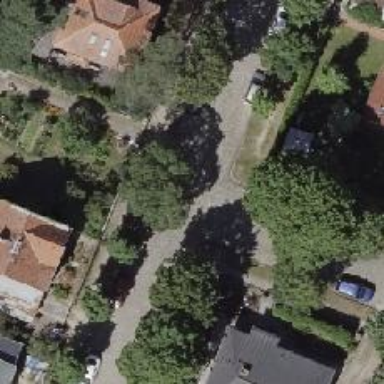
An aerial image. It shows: Residential road.